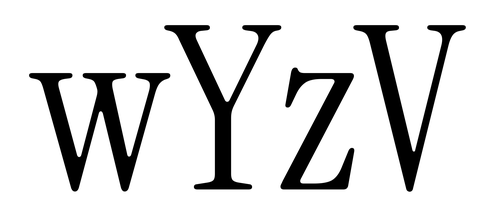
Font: InstrumentSerif-Regular